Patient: sex M, age 64
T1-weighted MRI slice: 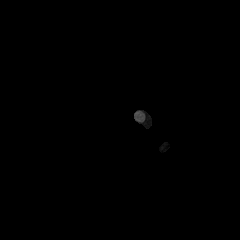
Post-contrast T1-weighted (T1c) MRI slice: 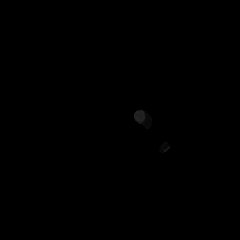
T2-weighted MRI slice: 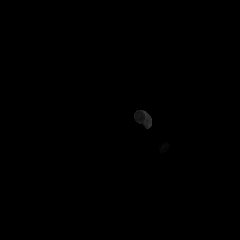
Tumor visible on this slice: no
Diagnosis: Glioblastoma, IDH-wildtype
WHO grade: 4